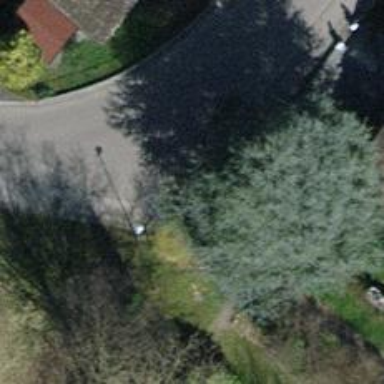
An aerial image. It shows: Bollard.